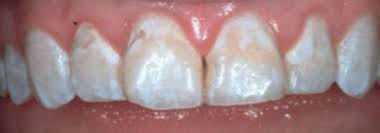
Condition: Tooth Discoloration